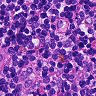
Metastatic tissue present: no